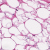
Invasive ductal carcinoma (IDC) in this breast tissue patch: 0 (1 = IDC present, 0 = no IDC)